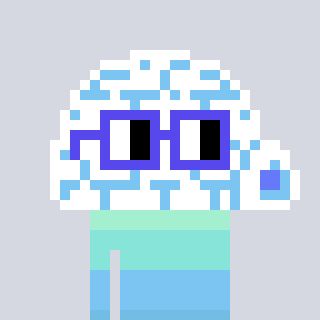
a pixel art character with square blue glasses, a igloo-shaped head and a bege-colored body on a cool background